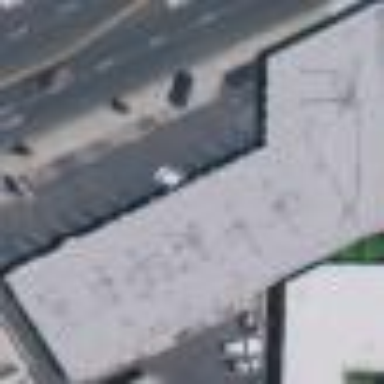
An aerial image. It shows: Commercial building.